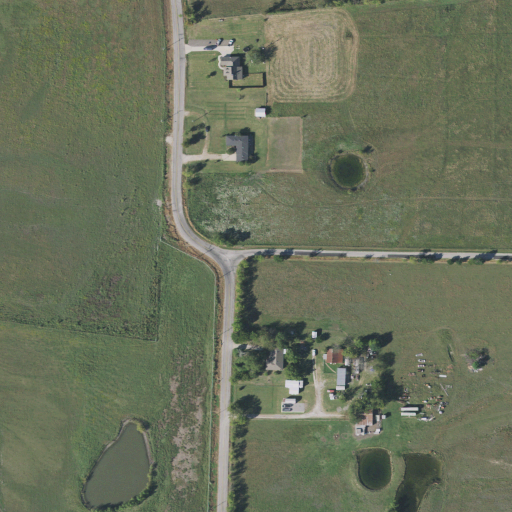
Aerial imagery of mountain in Texas named Hays Hills containing grassland, pasture, low intensity development, open development, medium intensity development, and high intensity development